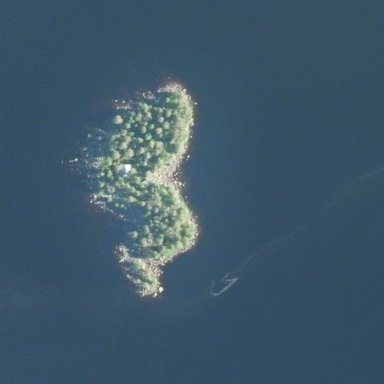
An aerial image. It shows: Islet.